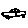
Label: car